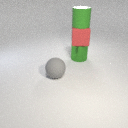
large red rubber cube above large green metal cylinder